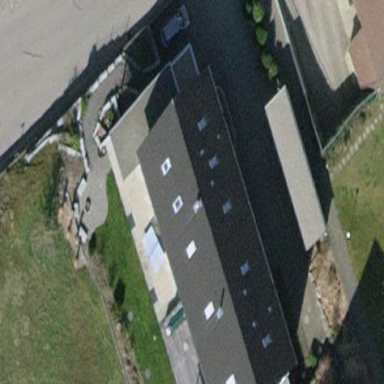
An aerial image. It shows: Semidetached house with gabled roof.